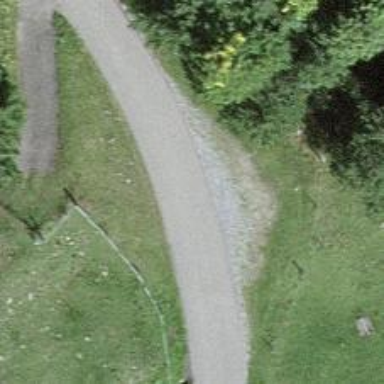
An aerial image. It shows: Passing place on the road.